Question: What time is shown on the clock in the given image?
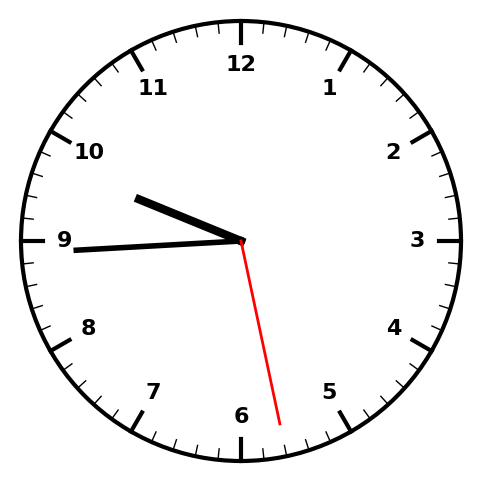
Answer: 09:44:28